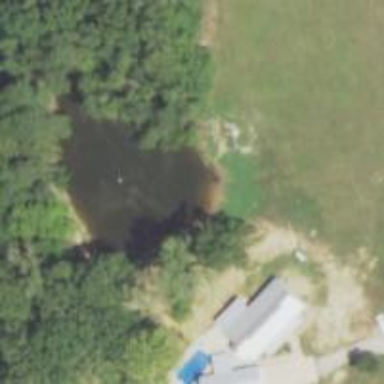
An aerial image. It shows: Pond surrounded by natural water.